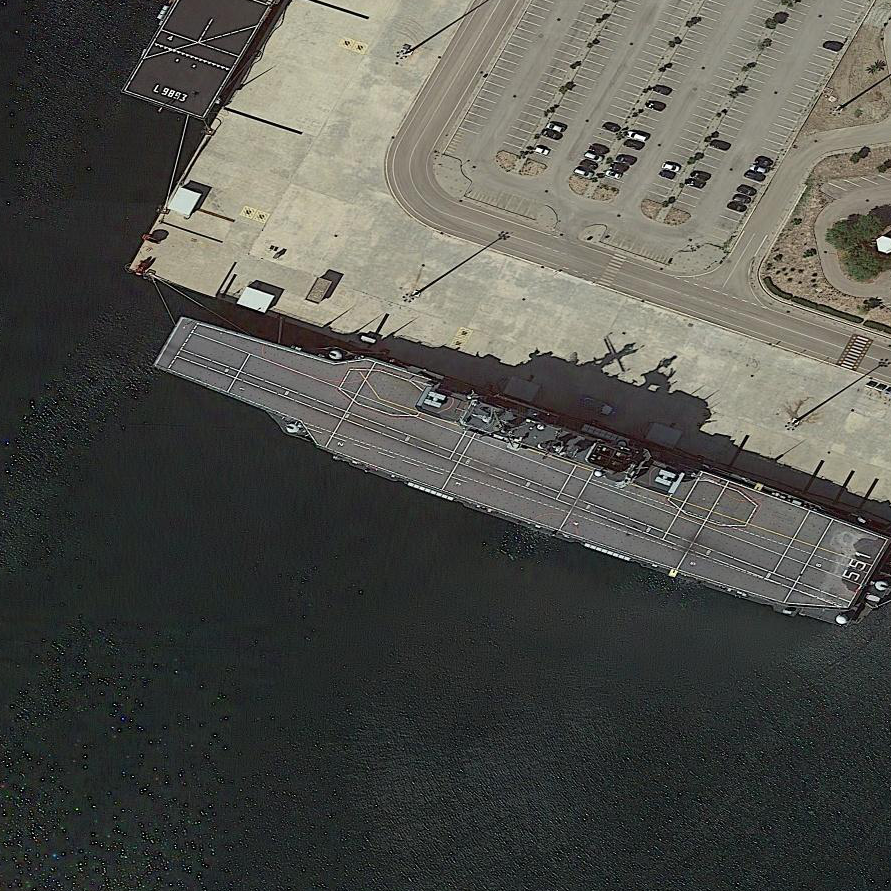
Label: aircraft_carrier